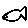
Label: fish